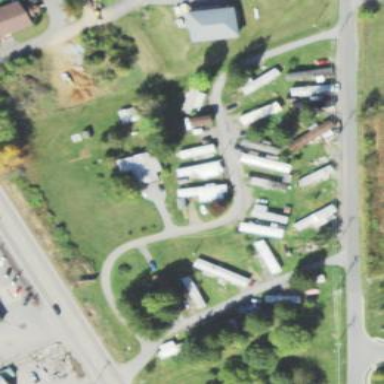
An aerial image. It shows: Residential area designated as trailer park.